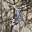
Label: 2